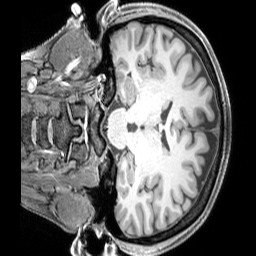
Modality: T1w
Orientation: coronal
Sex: female
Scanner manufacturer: siemens
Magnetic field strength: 3 T
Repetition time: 2.3 s
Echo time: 0.00226 s